Question: I've looked all over the internet for this, and since I'm new to Emacs, I don't know what to search for. I'm not looking for mini-buffer completion for commands and such. I'm looking for code hints in the mini-buffer, as shown in this gif. I couldn't care less about the fancy parens, the code hints are awesome. How do I get them?

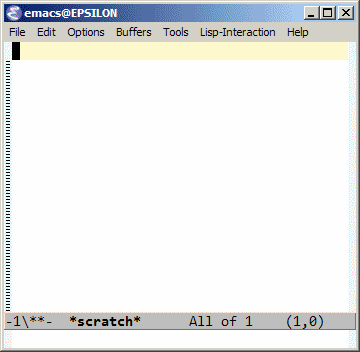
Answer: You need 'eldoc-mode'. It's enabled by default in 24.5.